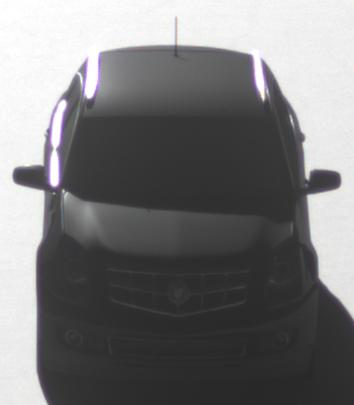
Make: Cadillac
Model: SRX 3.0 V6
Detailed model: SRX (II)
Model produced from: 2010/12
Model produced until: 2012/01
Doors: 5
Color: black
Road condition: dry road
Daytime: morning or afternoon
Contrast: high contrast